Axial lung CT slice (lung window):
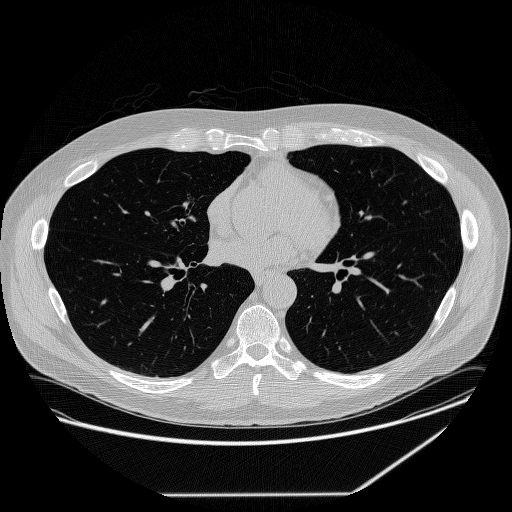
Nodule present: no